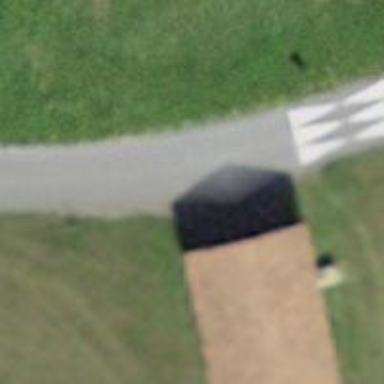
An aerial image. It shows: Garage.